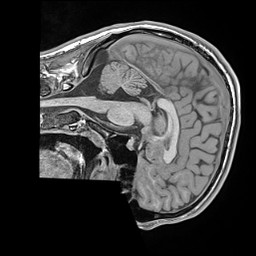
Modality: T1w
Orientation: sagittal
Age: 19
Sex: male
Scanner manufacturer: siemens
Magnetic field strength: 1.5 T
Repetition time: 2.04 s
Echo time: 0.00308 s